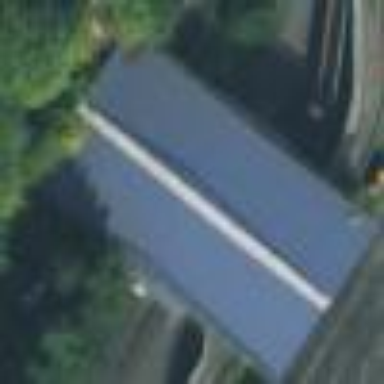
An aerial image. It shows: Waste transfer station located under roof.